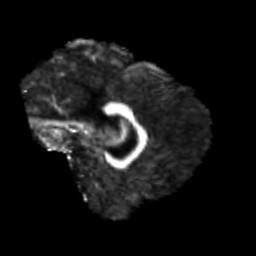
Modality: FA
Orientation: sagittal
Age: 25
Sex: male
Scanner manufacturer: siemens
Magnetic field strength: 3 T
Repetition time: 3.5 s
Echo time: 0.113 s